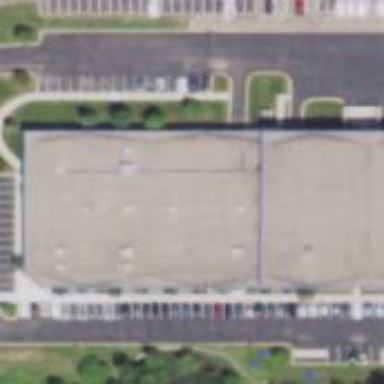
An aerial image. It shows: Building with flat roof.